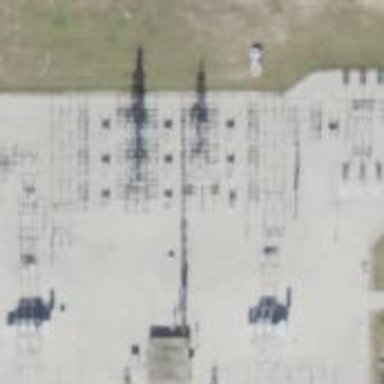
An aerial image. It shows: Switch for power supply.